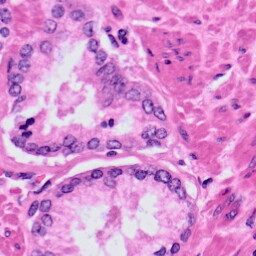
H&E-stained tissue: Prostate